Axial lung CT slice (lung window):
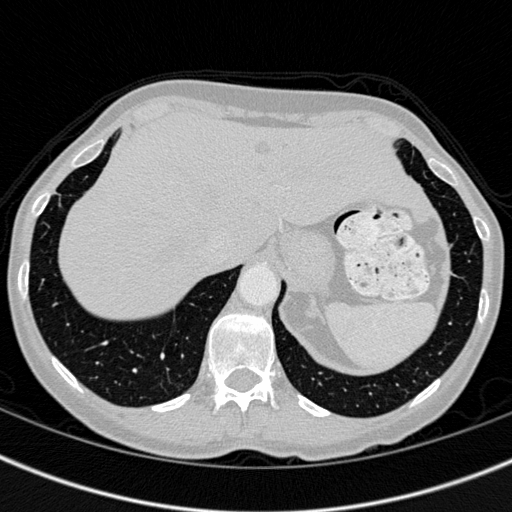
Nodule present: no